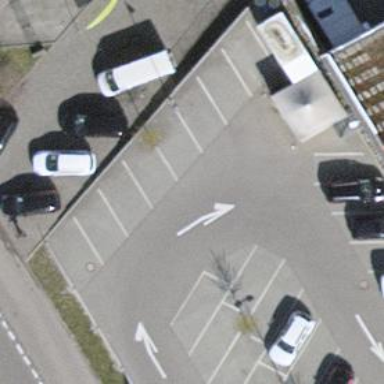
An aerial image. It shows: Asphalt parking aisle road.